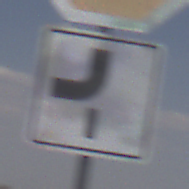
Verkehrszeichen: VerlaufVorfahrtsstrasse7
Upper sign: Stop
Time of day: Midday
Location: Outdoor (Nature)
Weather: PartlyCloudy
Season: NotSpecified
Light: Natural